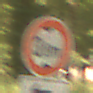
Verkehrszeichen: TatsaechlicheHoehe
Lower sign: RichtungsangabeDurchPfeile2
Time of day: Midday
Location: Outdoor (Nature)
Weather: PartlyCloudy
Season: NotSpecified
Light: Natural